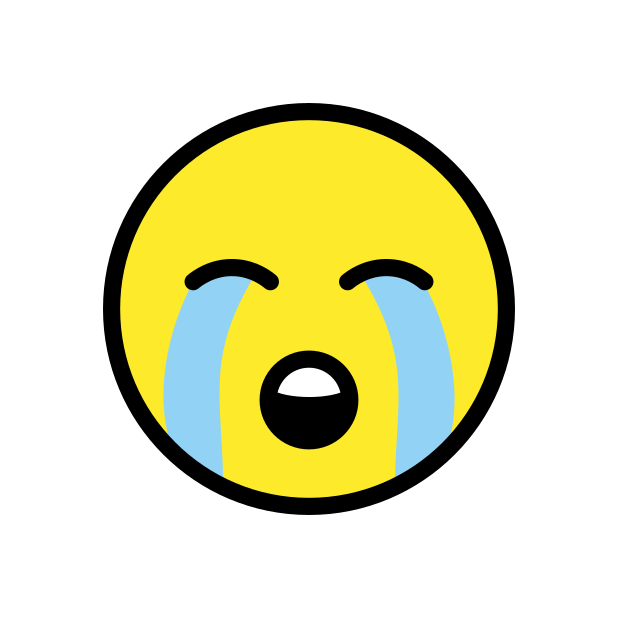
loudly crying face